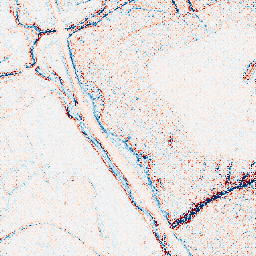
Category: edge_preserving
Decomposition family: bilateral
Decomposition parameters: d: 9
sigma_color: 100
sigma_space: 150
Upsampling method: regularized
Upsampling parameters: scale: 2
lambda_reg: 0.1
Upsampling scale: 2